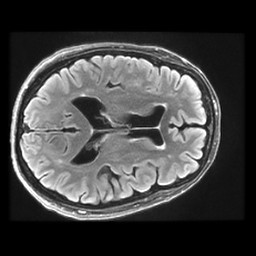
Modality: FLAIR
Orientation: axial
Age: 67
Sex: female
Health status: healthy
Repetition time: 12 s
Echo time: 0.09782 s